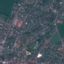
Land use / land cover: Residential